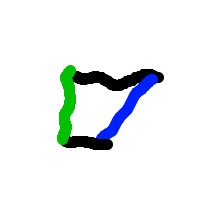
Shape: trapezoid